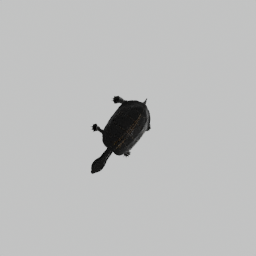
Label: animals